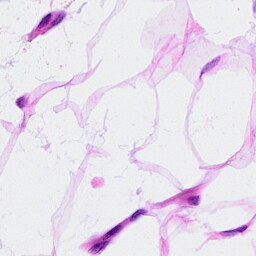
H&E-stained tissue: Breast